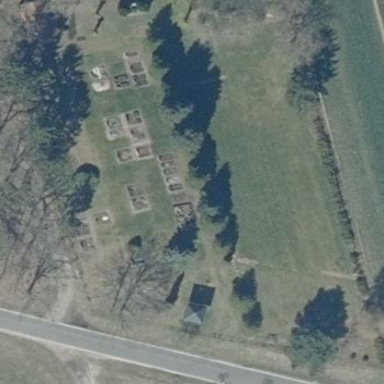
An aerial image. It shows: Cemetery.